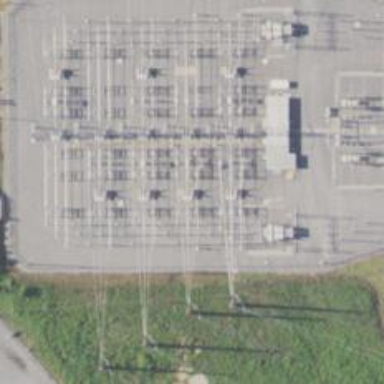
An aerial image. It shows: Switch used for power control.